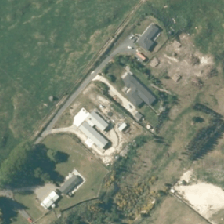
Land cover: urban_build_up